Question: On <URL>:
I can't figure out how to haxxor the CSS so that the green "Sign Up Now" button isn't over top of the textarea field. I want it to display BELOW the input field.

Any ideas?
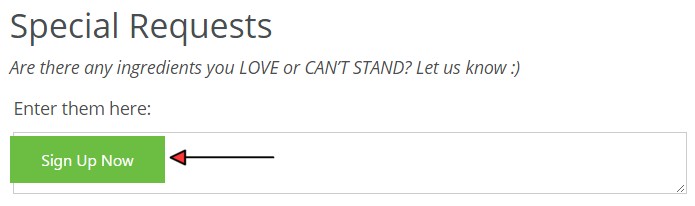
Answer: Go to the css file(woocommerce.css) find this class and add it a margin-top:
'''
.button, a.button.checkout {
background: #6cbe42;
padding-left: 2em;
padding-right: 2em;
margin-top: 50px;
}
'''